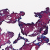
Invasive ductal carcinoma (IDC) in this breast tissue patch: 0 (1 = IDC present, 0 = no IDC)